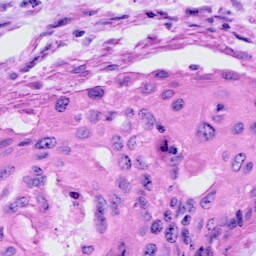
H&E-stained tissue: Cervix